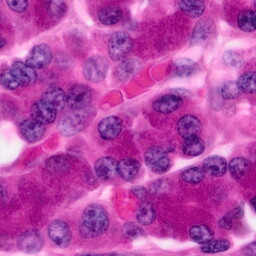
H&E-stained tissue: Pancreatic